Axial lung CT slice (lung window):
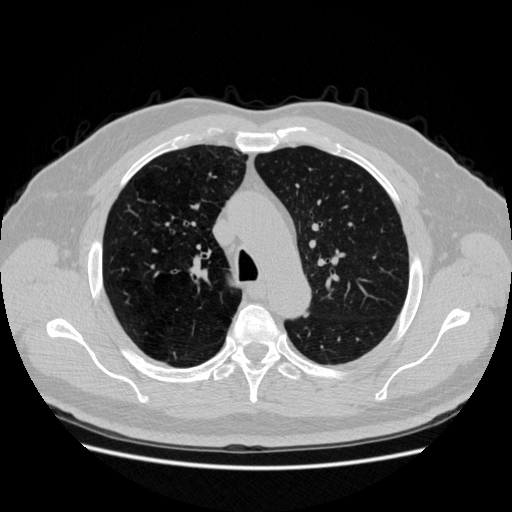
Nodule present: no